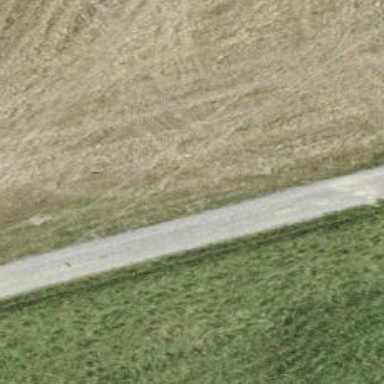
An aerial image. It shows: Track with grade 2 fine gravel surface suitable for agricultural vehicles.